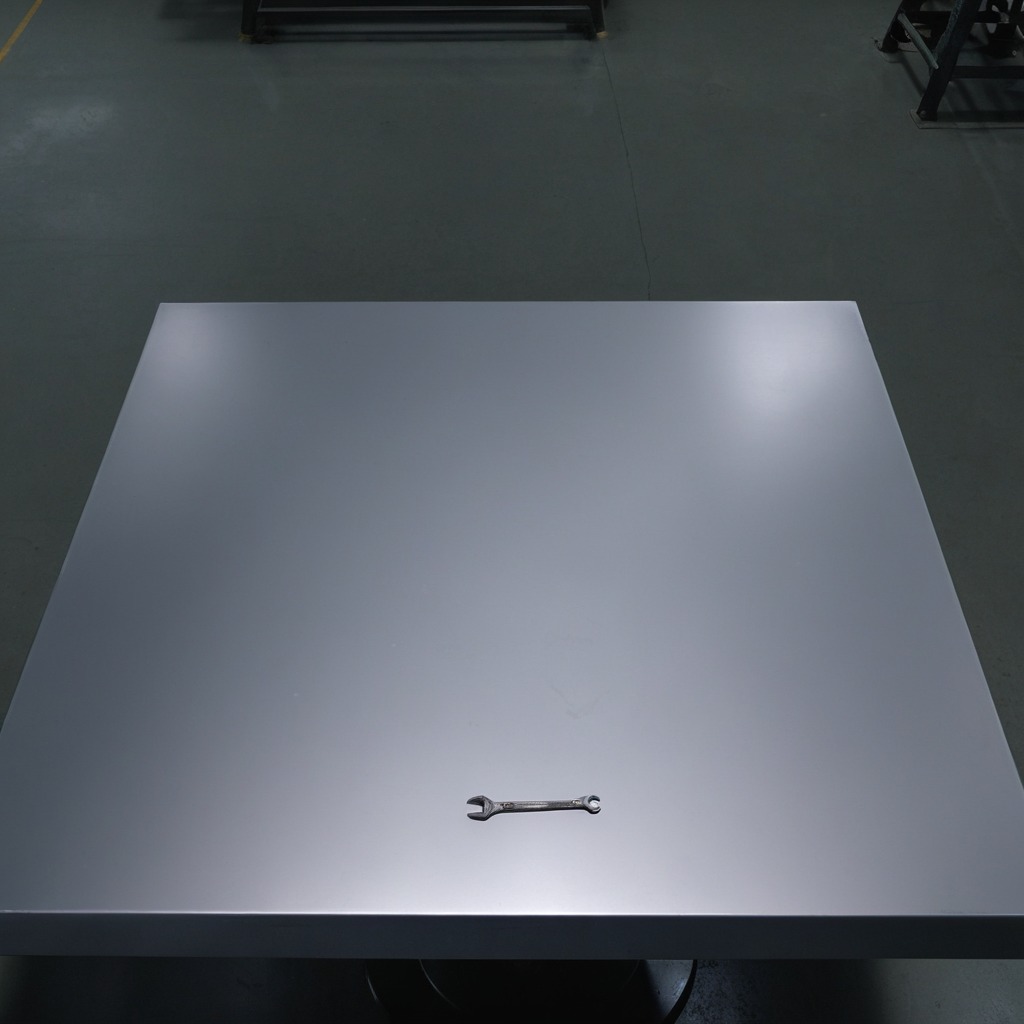
An wrench is lying on a clean empty table in a basement in the evening soft directional lighting on the tabletop realistic grain studio-quality clarity centered framing